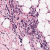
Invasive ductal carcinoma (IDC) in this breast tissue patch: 1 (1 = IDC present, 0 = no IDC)